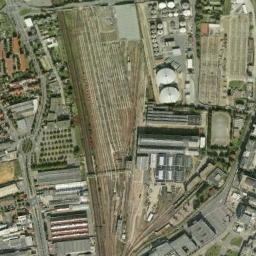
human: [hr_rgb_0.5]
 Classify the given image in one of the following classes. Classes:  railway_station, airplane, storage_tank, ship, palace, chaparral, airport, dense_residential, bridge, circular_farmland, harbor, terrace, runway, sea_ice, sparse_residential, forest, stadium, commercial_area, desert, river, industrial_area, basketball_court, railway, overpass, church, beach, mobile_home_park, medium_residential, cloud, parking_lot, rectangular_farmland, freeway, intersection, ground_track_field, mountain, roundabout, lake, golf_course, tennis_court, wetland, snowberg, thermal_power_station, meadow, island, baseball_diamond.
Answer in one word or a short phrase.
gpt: railway_station